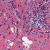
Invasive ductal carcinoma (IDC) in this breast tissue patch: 1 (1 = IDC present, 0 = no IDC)